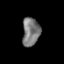
Tissue: prostate
Cell type: Myeloid cells
Senescence score: 0.7254
Nuclear area (px): 483
Mean DAPI intensity: 122.52